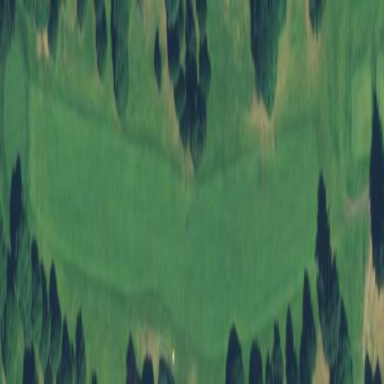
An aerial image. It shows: Well-manicured mown grass area used as golf fairway.